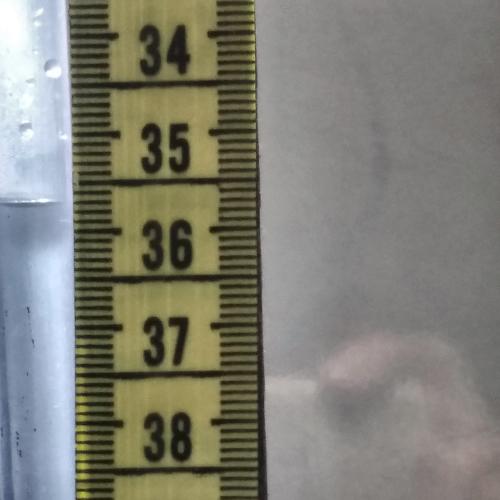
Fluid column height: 35.7 cm